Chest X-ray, PA view. Patient: 25 years old, sex F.
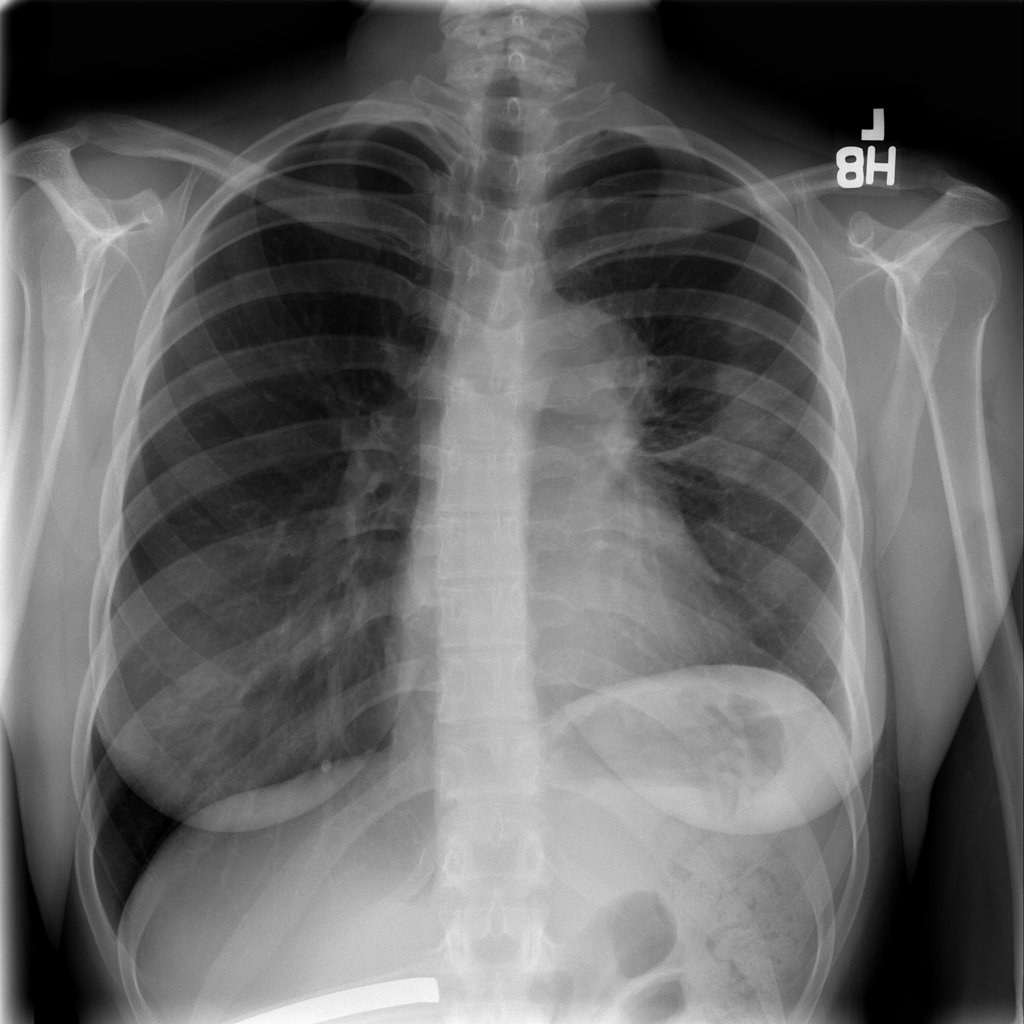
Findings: Effusion, Infiltration, Mass